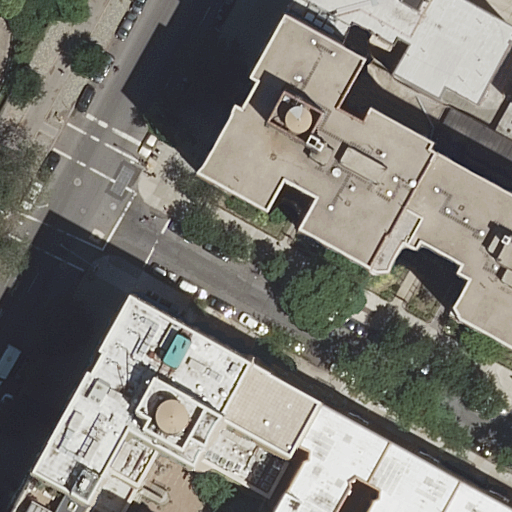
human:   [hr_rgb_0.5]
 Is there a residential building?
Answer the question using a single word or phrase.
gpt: yes

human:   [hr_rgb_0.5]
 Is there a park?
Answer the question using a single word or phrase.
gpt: yes

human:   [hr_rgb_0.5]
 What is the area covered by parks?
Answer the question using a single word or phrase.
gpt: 203m2

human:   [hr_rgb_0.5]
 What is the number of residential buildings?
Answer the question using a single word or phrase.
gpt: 5

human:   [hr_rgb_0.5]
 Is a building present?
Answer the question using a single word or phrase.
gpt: yes

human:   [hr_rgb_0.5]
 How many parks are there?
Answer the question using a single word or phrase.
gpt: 1

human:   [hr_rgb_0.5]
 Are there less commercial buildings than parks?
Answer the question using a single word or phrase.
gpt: yes

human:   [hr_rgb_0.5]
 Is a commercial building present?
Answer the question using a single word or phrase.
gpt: no

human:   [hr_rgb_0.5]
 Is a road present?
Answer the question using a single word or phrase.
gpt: yes

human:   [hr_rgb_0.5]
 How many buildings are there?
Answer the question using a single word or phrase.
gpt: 5

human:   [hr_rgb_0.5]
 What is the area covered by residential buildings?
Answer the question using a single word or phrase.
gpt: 4137m2

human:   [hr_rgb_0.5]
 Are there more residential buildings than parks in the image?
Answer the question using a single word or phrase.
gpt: yes

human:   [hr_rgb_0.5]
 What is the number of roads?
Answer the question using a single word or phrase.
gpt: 2

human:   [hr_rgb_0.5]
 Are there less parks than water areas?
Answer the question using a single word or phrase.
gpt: no

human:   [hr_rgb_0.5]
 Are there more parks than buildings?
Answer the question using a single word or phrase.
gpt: no

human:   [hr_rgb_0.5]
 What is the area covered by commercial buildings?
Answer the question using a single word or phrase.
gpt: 0m2

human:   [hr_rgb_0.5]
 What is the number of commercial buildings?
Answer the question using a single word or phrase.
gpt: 0

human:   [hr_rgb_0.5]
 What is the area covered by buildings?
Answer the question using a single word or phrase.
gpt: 4137m2

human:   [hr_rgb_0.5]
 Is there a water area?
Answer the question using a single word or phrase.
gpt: no

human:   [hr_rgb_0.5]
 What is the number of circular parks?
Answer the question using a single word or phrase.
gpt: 0

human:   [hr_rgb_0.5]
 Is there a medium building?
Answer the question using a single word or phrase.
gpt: yes

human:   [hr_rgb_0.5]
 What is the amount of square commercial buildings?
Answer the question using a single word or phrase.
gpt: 0

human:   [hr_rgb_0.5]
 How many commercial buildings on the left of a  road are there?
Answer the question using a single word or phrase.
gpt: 0

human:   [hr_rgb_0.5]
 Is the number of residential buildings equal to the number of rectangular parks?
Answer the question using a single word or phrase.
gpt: no

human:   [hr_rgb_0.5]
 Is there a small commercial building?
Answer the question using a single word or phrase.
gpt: no

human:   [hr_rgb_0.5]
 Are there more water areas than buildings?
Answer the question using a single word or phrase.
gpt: no

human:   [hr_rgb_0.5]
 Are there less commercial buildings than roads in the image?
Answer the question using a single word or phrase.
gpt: yes

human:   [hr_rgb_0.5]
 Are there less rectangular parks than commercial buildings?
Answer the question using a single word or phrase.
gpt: no

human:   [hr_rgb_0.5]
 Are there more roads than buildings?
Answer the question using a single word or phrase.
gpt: no

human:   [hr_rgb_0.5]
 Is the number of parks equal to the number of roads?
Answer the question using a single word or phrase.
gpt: no

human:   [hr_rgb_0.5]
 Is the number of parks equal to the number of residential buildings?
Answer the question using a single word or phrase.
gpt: no

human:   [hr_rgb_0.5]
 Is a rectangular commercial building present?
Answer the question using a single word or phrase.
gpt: no

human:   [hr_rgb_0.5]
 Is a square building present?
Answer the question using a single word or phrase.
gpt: no

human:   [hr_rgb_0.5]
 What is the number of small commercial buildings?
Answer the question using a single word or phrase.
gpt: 0

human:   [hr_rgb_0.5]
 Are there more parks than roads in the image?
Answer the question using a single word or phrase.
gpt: no

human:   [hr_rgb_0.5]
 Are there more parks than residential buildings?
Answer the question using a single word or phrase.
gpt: no

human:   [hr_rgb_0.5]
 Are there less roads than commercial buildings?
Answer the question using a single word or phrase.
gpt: no

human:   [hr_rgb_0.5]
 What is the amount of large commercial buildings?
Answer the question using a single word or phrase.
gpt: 0

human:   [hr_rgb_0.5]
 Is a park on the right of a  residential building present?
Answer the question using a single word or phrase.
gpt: no

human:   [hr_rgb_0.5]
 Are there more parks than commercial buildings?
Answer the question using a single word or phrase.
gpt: yes

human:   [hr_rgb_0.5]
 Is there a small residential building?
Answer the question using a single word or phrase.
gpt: yes

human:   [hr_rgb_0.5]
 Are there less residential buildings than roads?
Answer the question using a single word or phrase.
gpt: no

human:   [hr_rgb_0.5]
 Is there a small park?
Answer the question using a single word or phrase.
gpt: no

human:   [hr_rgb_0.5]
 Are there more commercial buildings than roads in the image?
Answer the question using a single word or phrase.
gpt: no

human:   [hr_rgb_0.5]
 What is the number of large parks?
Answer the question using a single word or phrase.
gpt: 0

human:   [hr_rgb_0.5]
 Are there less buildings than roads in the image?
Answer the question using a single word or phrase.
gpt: no

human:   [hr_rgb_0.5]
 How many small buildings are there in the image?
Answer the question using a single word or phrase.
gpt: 1

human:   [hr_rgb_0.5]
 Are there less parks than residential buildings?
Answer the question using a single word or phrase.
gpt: yes

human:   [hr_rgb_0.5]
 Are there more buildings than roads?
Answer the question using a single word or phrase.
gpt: yes

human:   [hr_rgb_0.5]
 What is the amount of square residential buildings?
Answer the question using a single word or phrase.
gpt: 0

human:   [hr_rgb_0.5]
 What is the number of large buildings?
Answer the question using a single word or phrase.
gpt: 3

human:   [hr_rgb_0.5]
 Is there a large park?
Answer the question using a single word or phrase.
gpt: no

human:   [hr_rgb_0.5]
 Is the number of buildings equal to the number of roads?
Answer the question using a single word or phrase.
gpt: no

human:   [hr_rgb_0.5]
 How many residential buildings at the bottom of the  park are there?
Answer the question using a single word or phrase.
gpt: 0

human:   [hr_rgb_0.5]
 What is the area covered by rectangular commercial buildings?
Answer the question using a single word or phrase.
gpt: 0m2

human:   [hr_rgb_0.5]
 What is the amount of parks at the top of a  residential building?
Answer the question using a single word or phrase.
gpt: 0

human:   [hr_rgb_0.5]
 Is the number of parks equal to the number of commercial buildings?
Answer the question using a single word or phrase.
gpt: no

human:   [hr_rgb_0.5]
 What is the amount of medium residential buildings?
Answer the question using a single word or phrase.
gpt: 1

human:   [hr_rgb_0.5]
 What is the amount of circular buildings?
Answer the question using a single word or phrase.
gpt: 0

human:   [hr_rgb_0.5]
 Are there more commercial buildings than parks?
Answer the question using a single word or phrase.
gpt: no

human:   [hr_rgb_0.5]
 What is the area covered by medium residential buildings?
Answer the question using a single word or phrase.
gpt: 489m2

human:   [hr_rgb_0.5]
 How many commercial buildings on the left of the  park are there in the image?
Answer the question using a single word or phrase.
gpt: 0

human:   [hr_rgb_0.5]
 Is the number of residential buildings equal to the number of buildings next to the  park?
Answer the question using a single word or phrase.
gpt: yes

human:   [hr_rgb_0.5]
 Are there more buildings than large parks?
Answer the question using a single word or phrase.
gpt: yes